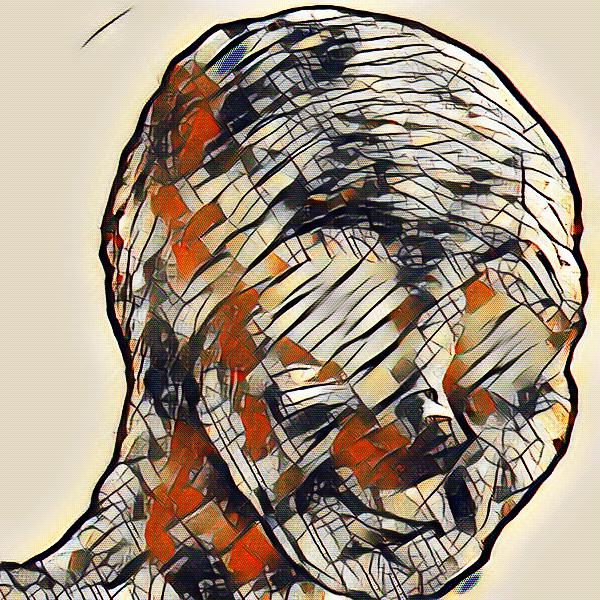
Label: 5_Wojak_with_Background